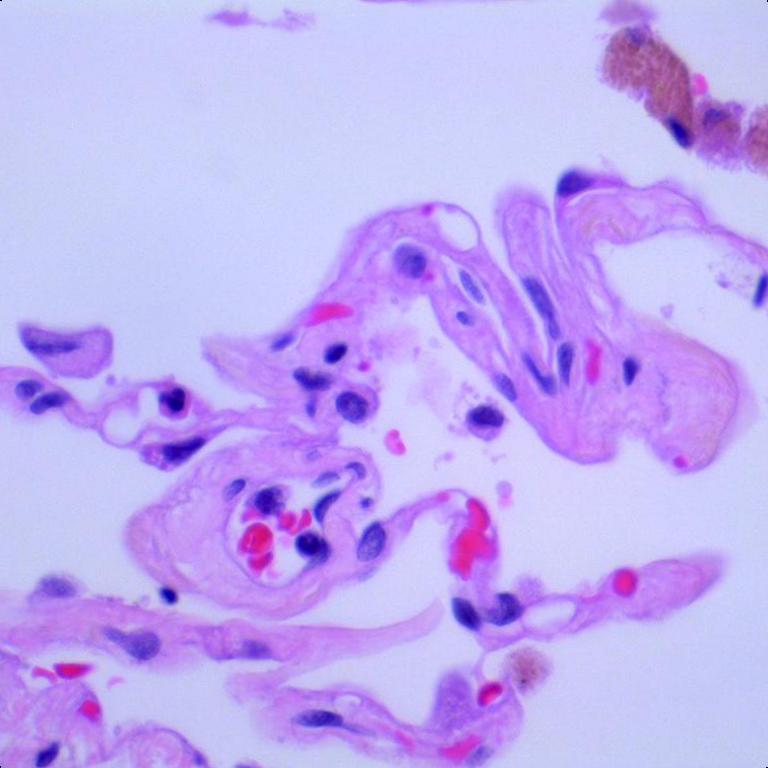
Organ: lung
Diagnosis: benign